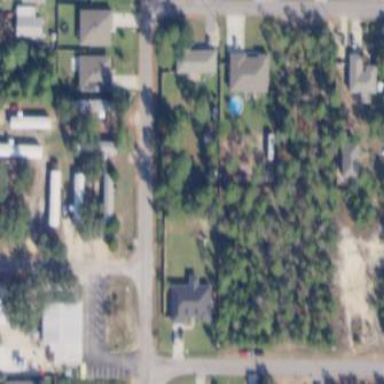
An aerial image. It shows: Residential area known as trailer park.